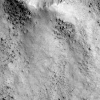
Atmospheric dust classification: not_dusty